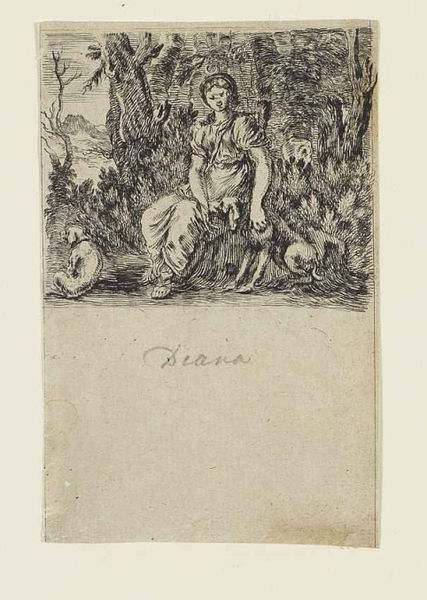
Titel: Jeu de la Mythologie - Diane
Künstler: Stefano della Bella
Standort: Karlsruhe
Institution: Staatliche Kunsthalle Karlsruhe
Schlagwörter: baum, berg, blätter, dunkel, feder, felsen, fuß, hand, himmel, mann, weiß, wolken, bäume, landschaft, mädchen, sitzen, äste, frau, grau, hintergrund, kleid, schwarz, skizze, zeichnung, hund, hunde, tier, tiere, hochformat, rock, wand, arm, arme, barock, falten, gesicht, tod, bild, signatur, ast, baumstamm, natur, stamm, strauch, busch, büsche, gebüsch, sträucher, gewand, sitzend, kind, blatt, pflanze, pflanzen, wald, affe, füße, holzschnitt, magd, schrift, sommer, papier, bogen, halsband, abstrakt, berge, fels, felswand, gebirge, graphik, rast, weib, sitzt, mimik, sandalen, allein, striche, name, tusche, mond, buch, kohle, lichtung, barfuß, haustier, druck, druckgraphik, halbmond, jungfrau, mondsichel, schwarz-weiss, sichel, radierung, stich, seite, schlange, bleistift, scherpe, allegorie, mythologie, göttin, jagd, streicheln, buchseite, kraulen, serie, jäger, antik, zeichnun, kupferstich, hirtin, köcher, pfeil, baumstumpf, diana, jägerin, attribut, legende, junges mädchen, zeichung, beschriftet, karlsruhe, geischt, gewandt, ovid, seltsam, jeu, gedankenvoll, haesslich, exlibris, 1630, bella, stefano della bella, frontispez, götterin, göttin der jagd, deana, na,e, hanast